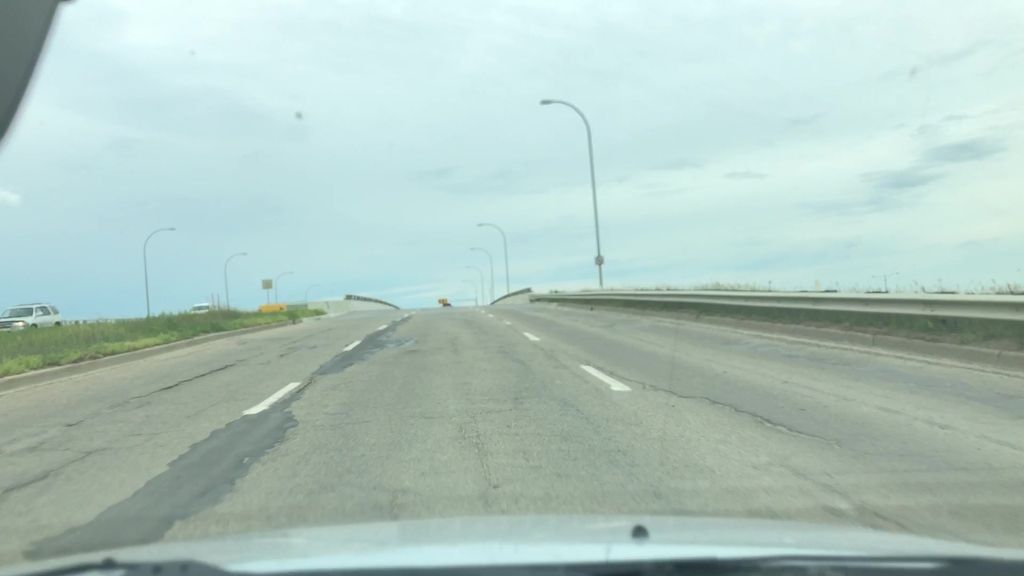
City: edmonton